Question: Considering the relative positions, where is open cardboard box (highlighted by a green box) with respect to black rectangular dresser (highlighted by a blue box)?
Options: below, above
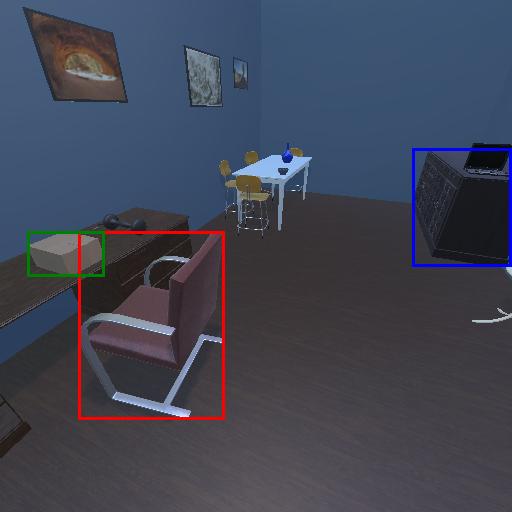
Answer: below